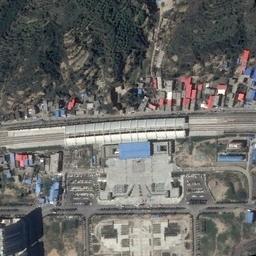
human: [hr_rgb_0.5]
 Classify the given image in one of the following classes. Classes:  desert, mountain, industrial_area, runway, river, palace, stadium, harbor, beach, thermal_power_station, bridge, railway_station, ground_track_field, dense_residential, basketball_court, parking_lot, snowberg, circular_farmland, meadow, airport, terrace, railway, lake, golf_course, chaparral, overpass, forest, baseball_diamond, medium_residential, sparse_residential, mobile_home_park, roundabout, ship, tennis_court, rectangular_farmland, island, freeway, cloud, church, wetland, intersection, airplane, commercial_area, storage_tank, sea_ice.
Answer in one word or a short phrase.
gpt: railway_station